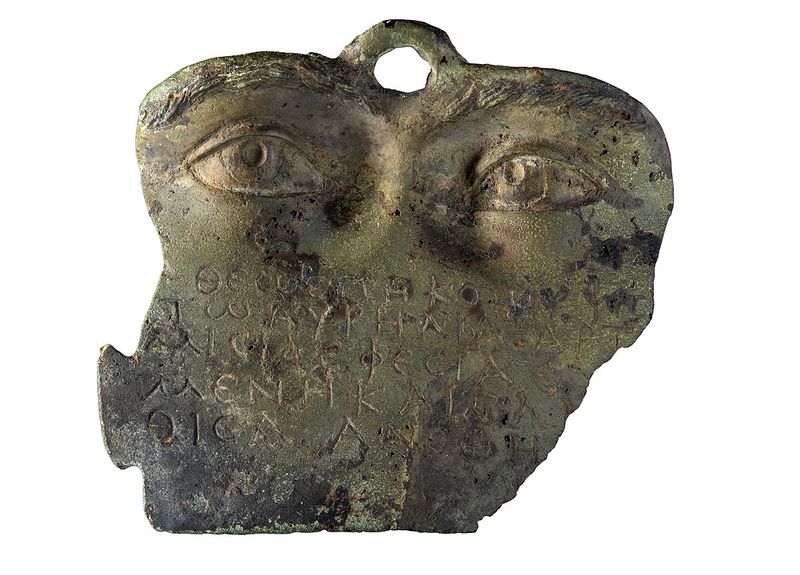
Titel: Augenvotiv mit Inschrift
Standort: Hamburg
Institution: Museum für Kunst und Gewerbe Hamburg
Schlagwörter: augen, schrift, bronze, kaiserzeit, guss, gegossen, geritzt, votiv, votivgaben, votivgabe, augenheilkunde, mittlere, votivpuppe, ophtalmologie